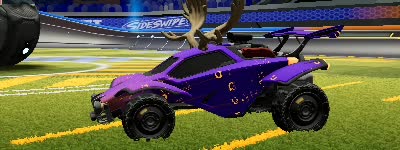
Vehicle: octane